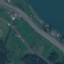
Land use / land cover class: Highway